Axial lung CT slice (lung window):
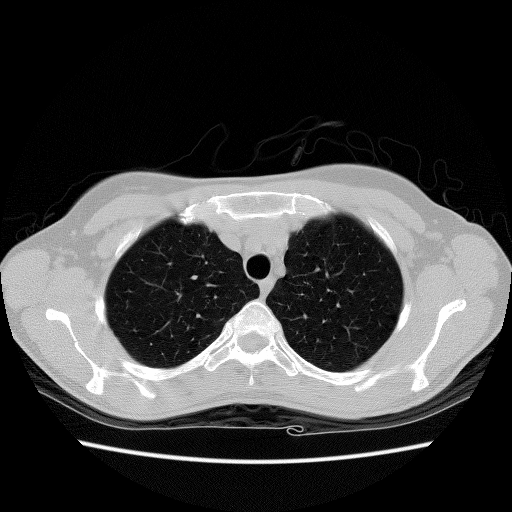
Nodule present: no